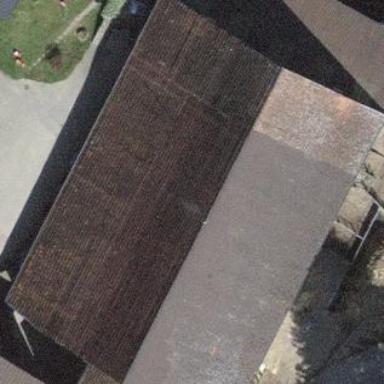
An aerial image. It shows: Barn.